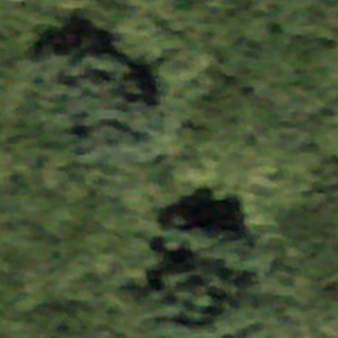
Label: other